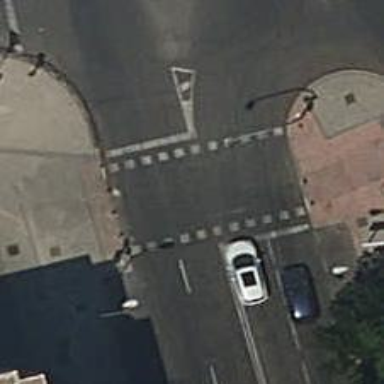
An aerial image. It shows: Road with traffic signals at the crossing.